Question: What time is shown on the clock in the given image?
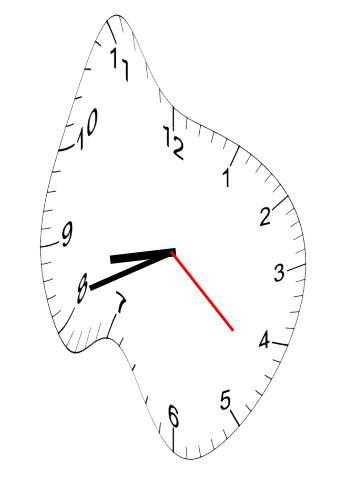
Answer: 08:41:22